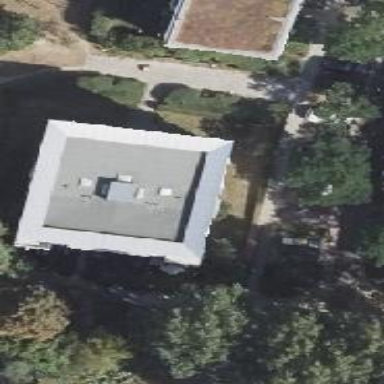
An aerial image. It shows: View of apartment building.